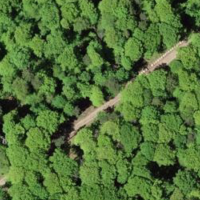
EUNIS habitat code: 41
Species observed at this site:
Cardamine heptaphylla